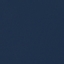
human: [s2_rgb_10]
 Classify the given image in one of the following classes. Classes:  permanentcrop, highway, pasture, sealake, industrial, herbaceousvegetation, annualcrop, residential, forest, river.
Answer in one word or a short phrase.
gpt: SeaLake